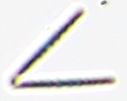
Label: Thalassionema